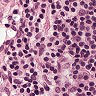
Metastatic tissue present: no